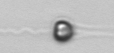
Label: Apedinella